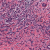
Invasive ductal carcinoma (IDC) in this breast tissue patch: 1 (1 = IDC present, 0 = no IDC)